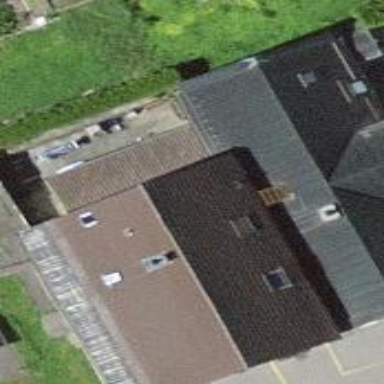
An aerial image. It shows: Residential building.